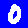
Digit: 0